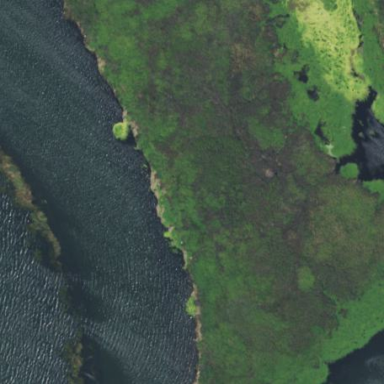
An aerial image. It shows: Marshy wetland area.